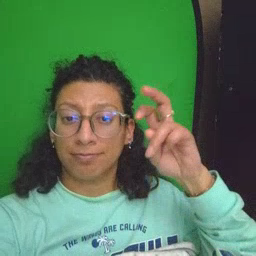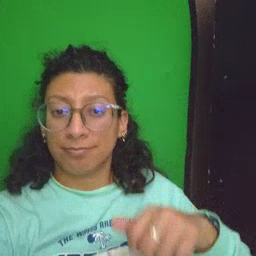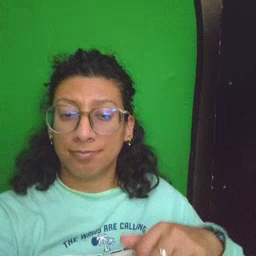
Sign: jump